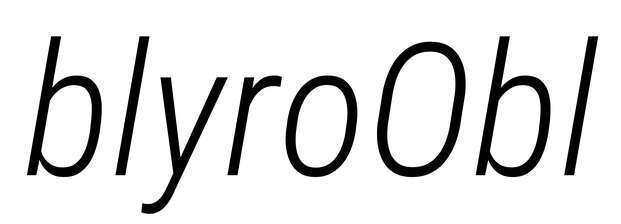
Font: Roboto-Italic_Condensed_Light_Italic